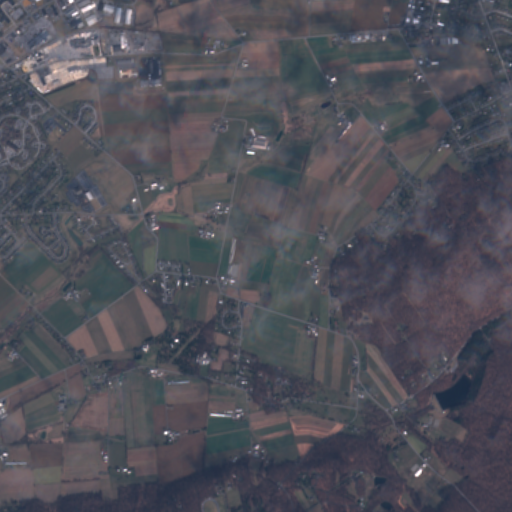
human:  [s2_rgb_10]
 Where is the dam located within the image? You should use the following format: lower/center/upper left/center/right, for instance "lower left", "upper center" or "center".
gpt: The dam is located in the lower right of the image.
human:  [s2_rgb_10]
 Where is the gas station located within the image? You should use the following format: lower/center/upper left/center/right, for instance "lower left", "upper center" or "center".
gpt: The gas station is located in the upper left of the image.
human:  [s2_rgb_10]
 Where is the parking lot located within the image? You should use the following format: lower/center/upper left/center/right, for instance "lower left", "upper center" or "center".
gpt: The parking lot is located in the upper left of the image.
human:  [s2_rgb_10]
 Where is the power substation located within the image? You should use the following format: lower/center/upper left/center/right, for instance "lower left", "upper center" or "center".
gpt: The power substation is located in the upper left of the image.
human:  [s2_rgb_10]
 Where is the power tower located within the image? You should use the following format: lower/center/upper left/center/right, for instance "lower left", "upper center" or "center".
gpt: The power tower is located in the upper of the image.
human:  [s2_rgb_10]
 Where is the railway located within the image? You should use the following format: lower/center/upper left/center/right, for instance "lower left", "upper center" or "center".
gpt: The railway is located in the upper left of the image.
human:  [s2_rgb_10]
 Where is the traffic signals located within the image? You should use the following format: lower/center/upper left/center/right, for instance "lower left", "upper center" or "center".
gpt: The traffic signals is located in the upper left of the image.
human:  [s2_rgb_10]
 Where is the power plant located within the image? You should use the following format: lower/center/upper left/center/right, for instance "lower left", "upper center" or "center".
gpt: There is no power plant in the image.